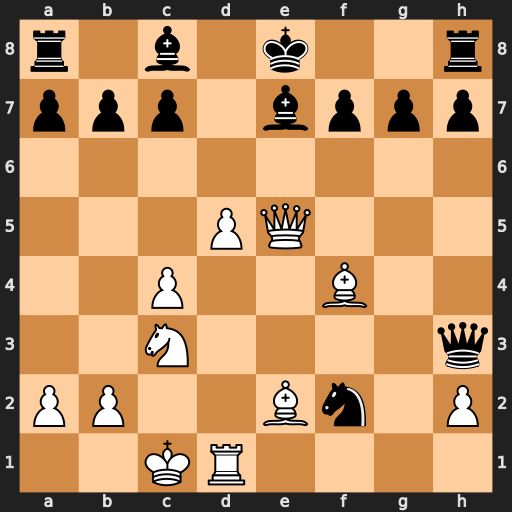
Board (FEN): r1b1k2r/ppp1bppp/8/3PQ3/2P2B2/2N4q/PP2Bn1P/2KR4
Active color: w
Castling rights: kq
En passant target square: -
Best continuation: Qxg7